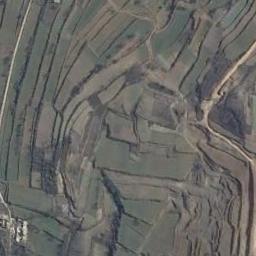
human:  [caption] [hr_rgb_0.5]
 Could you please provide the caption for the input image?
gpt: There is a row of grey houses beside the terraces .

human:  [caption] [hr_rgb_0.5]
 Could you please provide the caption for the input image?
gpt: There are many plants on the terrace .

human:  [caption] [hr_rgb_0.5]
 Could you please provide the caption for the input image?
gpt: The green terrace is next to some trees .

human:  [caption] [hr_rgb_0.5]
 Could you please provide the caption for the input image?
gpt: A large layer of brown and green mixed terraces with several winding narrow paths .

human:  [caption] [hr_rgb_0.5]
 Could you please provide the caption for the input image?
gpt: There are many green terraces arranged irregularly .